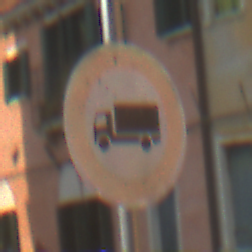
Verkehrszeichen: VerbotFuerKraftfahrzeugeUeberDreiKommaFuenfTonnen
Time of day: MorningAfternoon
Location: Outdoor (Urban)
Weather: Clear
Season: NotSpecified
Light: Natural